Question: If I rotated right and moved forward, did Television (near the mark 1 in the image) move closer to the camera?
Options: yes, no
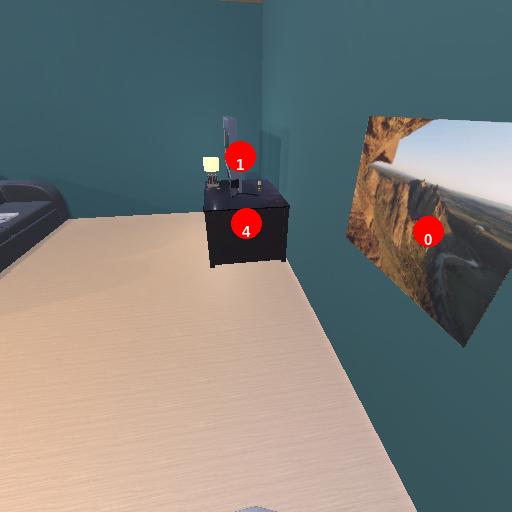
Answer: yes